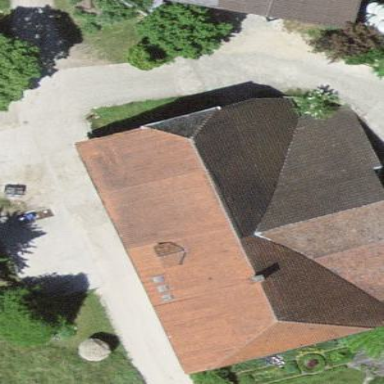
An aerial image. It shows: Farm building.